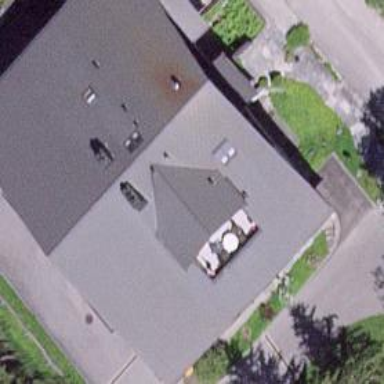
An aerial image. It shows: Detached building.